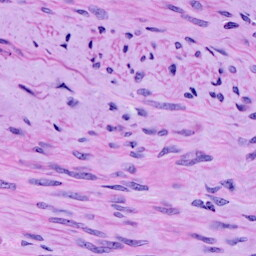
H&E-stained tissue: Cervix